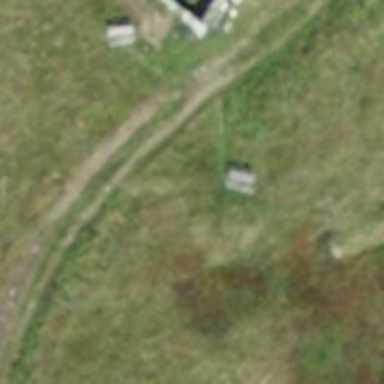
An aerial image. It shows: Bench.